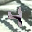
Label: 4